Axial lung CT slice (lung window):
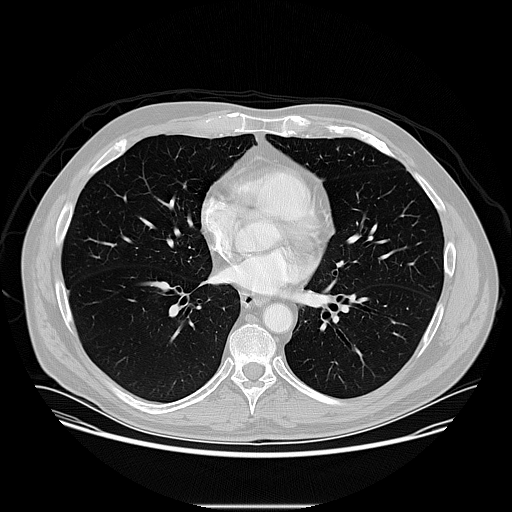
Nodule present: no